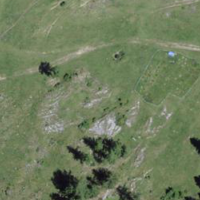
EUNIS habitat code: 23
Species observed at this site:
Pholidoptera griseoaptera
Antaxius pedestris
Lasius fuliginosus
Geum montanum
Sedum album
Primula veris
Chorthippus biguttulus
Euthystira brachyptera
Clinopodium vulgare
Coenonympha pamphilus
Lysandra coridon
Pseudochorthippus parallelus
Saponaria ocymoides
Psophus stridulus
Oxalis acetosella